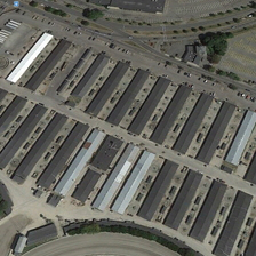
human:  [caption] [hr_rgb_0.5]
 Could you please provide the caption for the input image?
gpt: In the industrial area, many neat Tara square buildings are near the road

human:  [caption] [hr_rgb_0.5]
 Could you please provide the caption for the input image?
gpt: many ordered grey rectangular buildings are close to a road in an industrial area.

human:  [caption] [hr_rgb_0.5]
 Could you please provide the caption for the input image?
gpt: In an industrial area, many neat rectangular gray and black buildings are near the road.

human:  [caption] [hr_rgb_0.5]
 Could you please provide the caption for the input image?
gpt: Many orderly rectangular grey buildings are near the road of industrial zones.

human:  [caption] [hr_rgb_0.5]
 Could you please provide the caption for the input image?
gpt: Many ordered black buildings are close to a road in an industrial area.